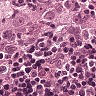
Metastatic tissue present: yes